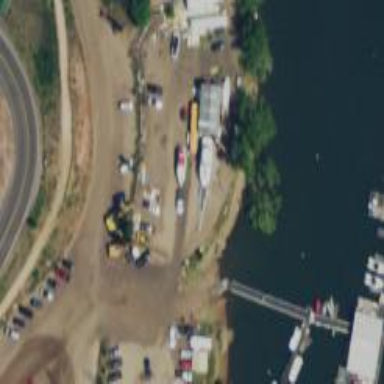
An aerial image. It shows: Boatyard located near waterway.